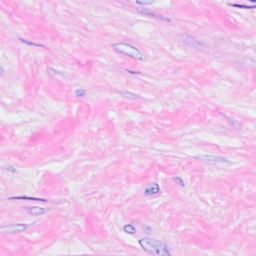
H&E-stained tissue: Breast